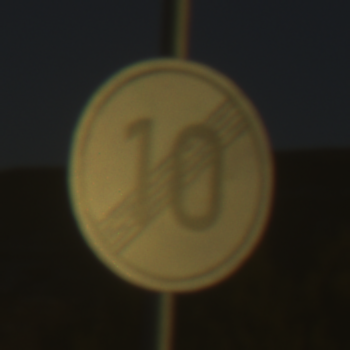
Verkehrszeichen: EndeGeschwindigkeit10
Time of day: SunriseSunset
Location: Outdoor (Nature)
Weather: Clear
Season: NotSpecified
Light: Natural